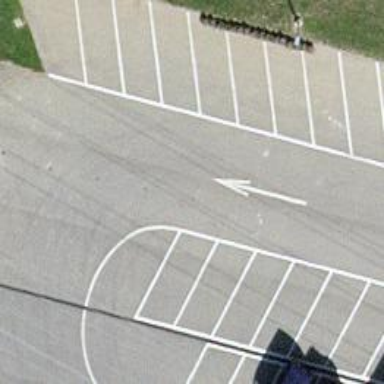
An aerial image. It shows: Road serving as parking aisle.